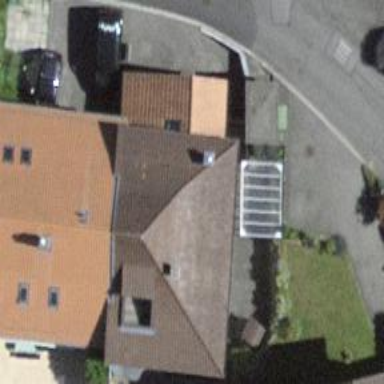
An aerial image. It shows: Residential building.